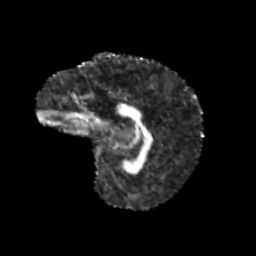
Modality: FA
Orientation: sagittal
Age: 9
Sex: male
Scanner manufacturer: siemens
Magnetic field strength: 3 T
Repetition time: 3.8 s
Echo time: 0.07 s